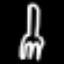
Label: fork